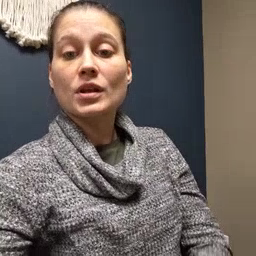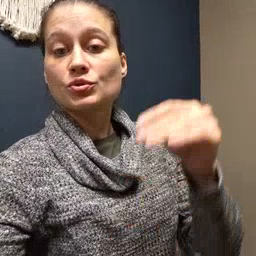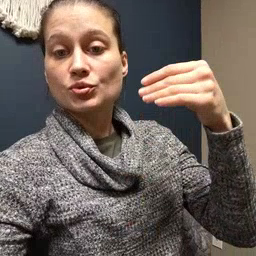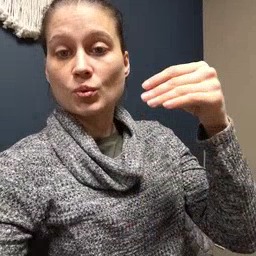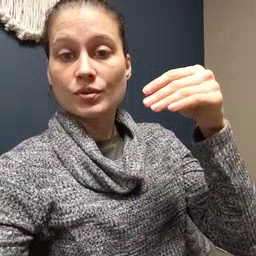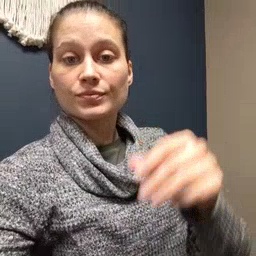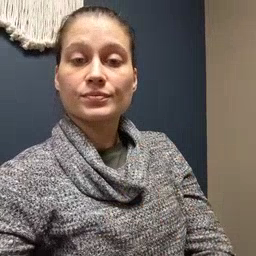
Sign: store